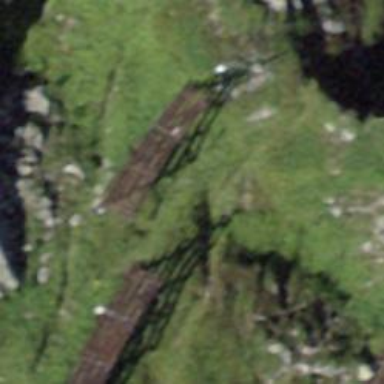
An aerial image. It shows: Structure designed for avalanche protection.